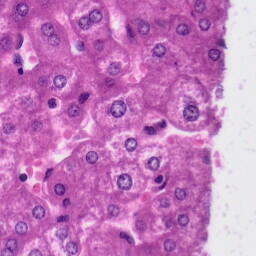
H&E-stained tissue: Liver